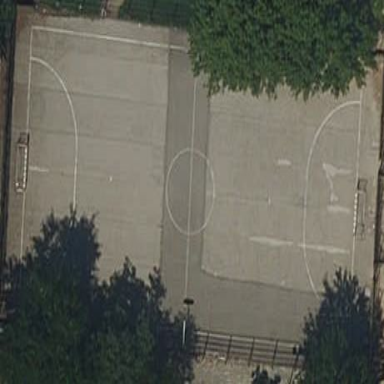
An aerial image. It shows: Concrete basketball pitch for leisure land.